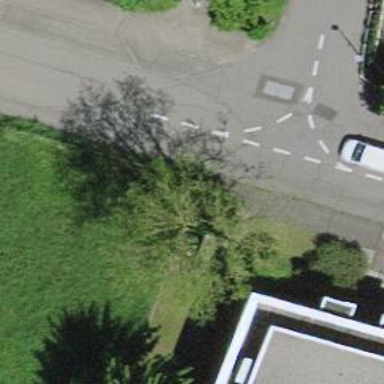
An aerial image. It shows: Residential road.